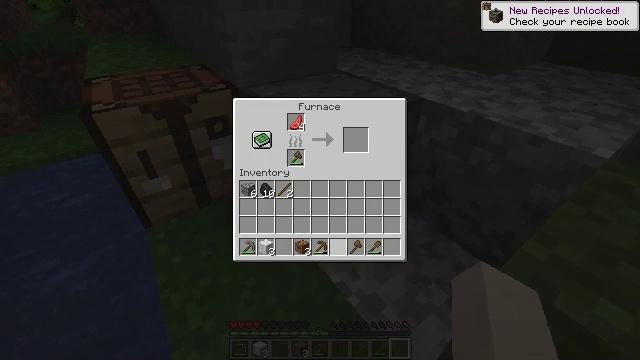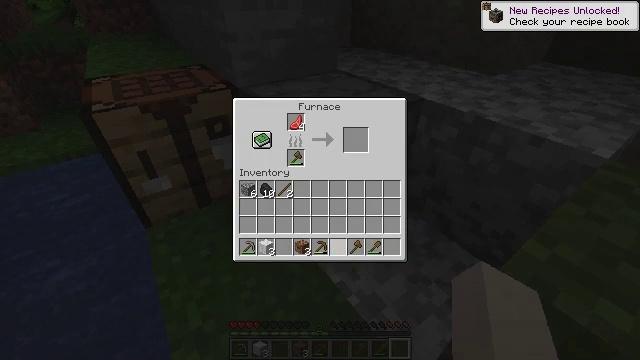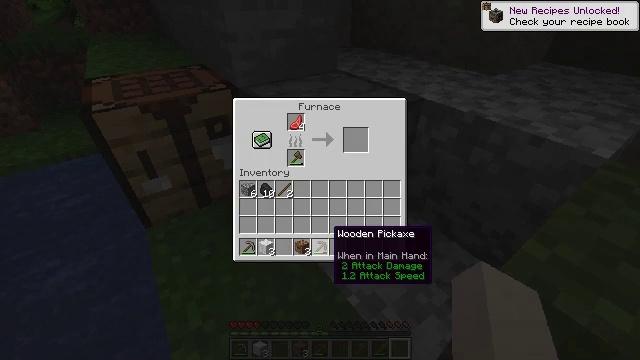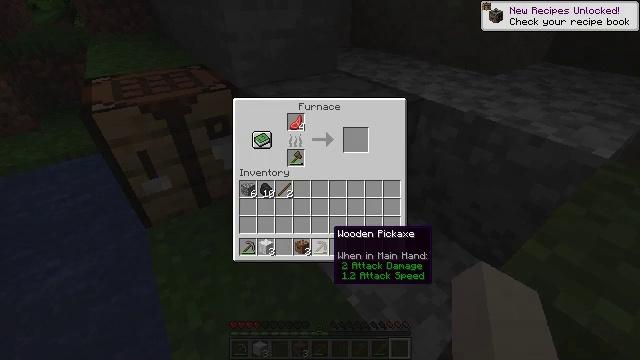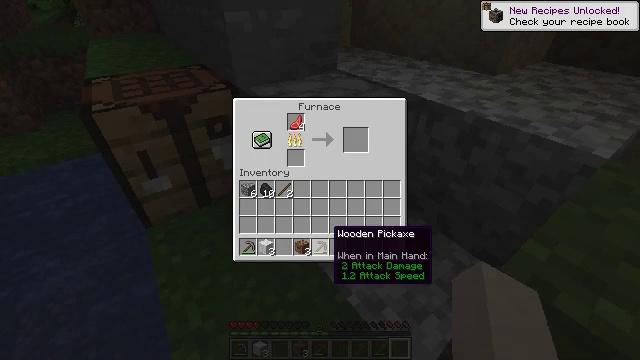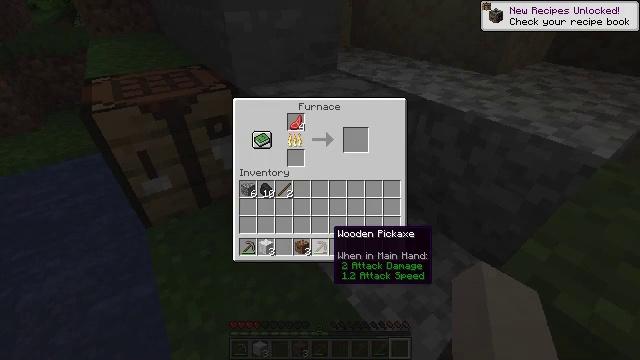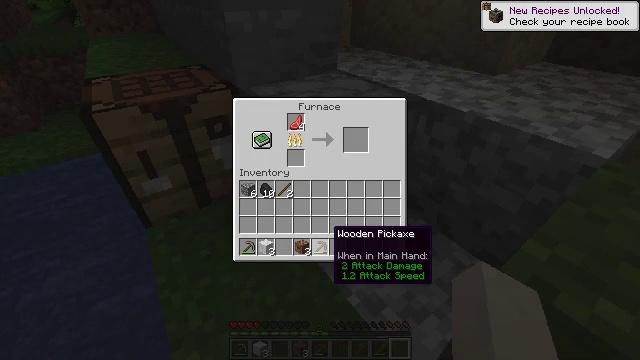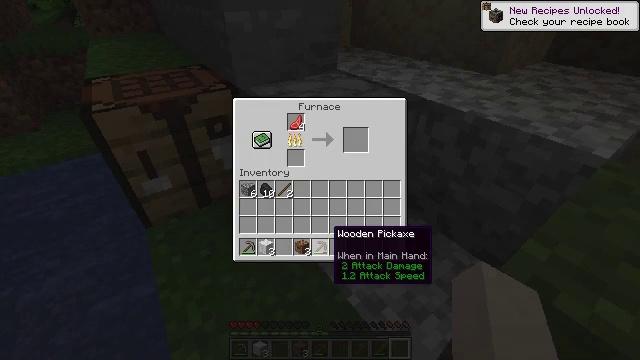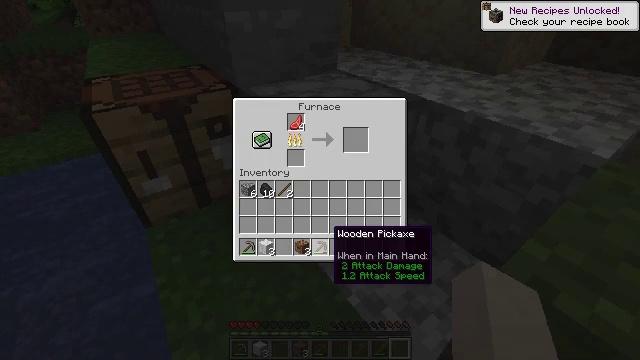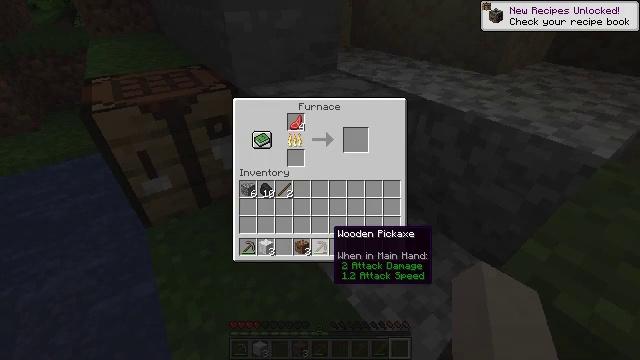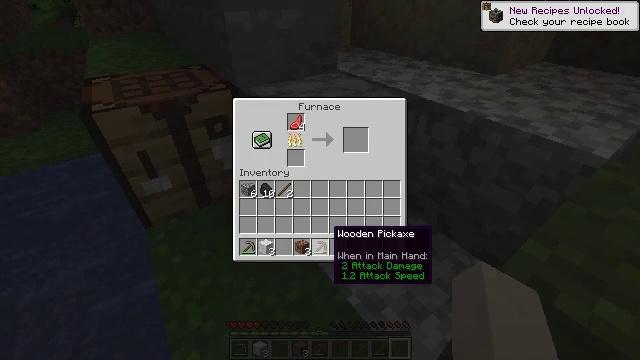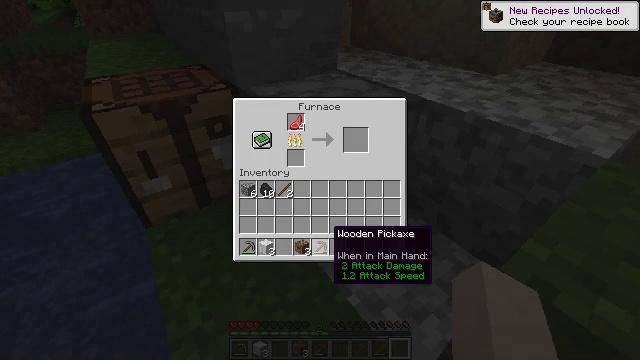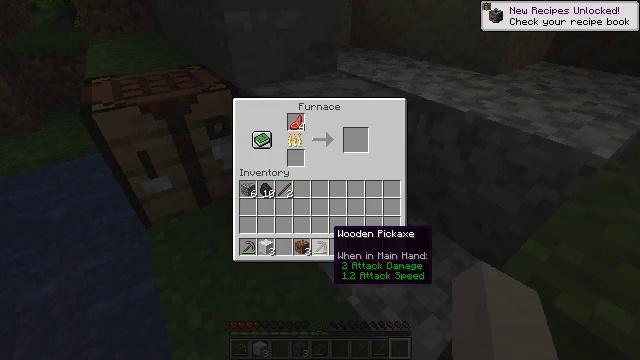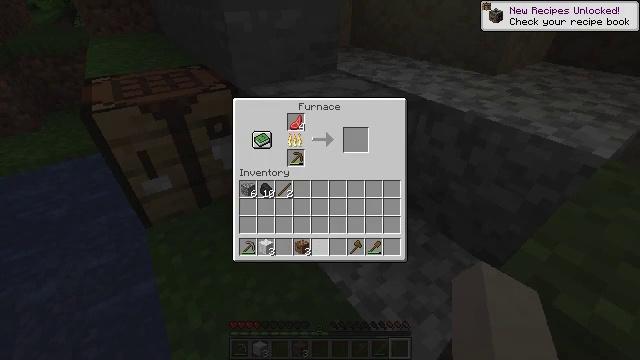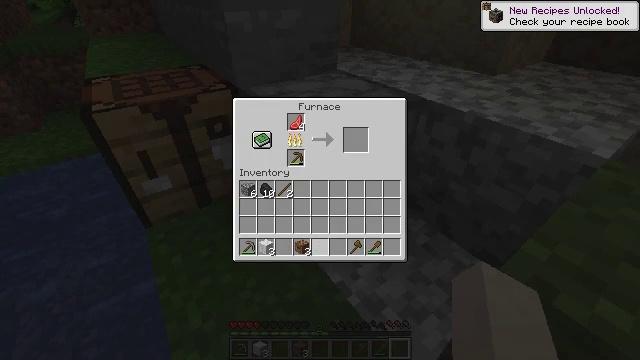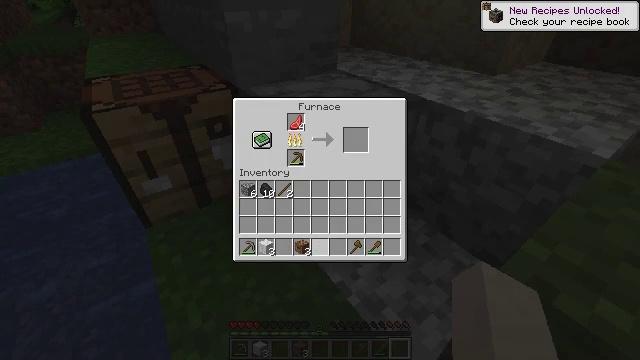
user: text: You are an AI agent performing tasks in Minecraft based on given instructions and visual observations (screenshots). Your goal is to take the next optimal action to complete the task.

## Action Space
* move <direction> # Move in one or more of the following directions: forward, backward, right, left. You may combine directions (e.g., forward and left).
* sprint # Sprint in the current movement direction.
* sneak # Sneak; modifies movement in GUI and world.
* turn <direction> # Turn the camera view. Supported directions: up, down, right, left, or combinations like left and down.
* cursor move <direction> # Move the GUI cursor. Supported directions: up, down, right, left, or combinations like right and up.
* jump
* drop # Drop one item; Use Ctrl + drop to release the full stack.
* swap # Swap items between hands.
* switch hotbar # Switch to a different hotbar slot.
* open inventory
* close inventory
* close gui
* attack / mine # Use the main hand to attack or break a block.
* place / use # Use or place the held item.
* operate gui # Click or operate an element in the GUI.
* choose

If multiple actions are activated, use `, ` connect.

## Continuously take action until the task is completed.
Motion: motion action
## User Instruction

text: Collect jungle leaves by breaking them.
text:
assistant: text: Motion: sneak
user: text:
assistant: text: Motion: sneak
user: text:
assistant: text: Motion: sneak
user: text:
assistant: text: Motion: sneak
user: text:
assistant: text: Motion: sneak
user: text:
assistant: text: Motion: sneak
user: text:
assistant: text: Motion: sneak
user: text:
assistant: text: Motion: sneak
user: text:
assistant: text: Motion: sneak
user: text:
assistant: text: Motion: sneak
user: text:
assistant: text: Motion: sneak
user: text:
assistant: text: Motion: sneak
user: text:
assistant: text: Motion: sneak, operate gui
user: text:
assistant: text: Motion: sneak, operate gui
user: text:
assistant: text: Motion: sneak, operate gui
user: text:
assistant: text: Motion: sneak
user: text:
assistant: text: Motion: sneak
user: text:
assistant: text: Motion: sneak
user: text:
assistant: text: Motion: sneak
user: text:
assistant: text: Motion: sneak, cursor move right and up
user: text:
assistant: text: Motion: sneak, cursor move up
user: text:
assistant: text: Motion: sneak, cursor move up
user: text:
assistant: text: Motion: sneak
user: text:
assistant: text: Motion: sneak
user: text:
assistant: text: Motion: sneak
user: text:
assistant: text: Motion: sneak, cursor move down
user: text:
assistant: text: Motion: sneak, cursor move down
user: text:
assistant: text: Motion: sneak, cursor move down
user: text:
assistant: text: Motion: sneak, cursor move down
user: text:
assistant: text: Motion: sneak, cursor move down